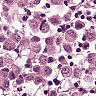
Metastatic tissue present: yes